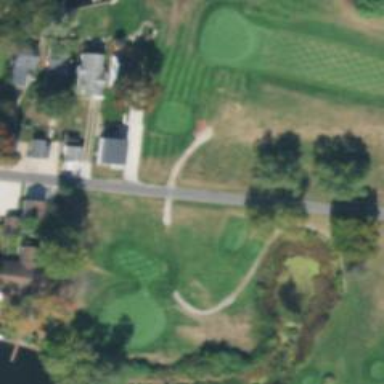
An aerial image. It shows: Path used for both walking and golf.